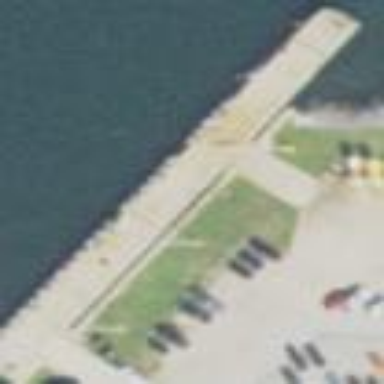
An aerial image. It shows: Military pier made of concrete.